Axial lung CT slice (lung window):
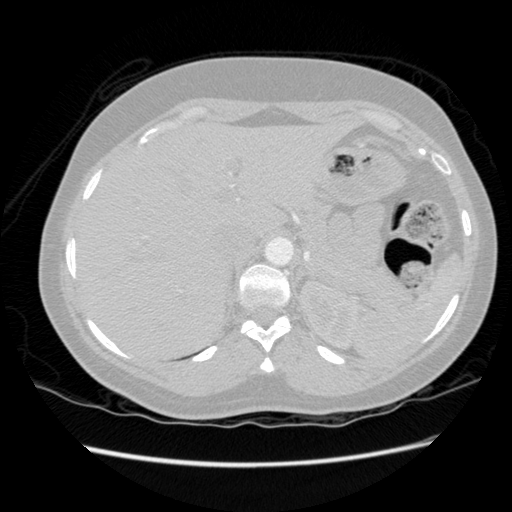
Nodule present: no